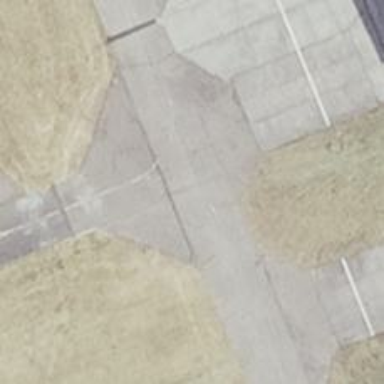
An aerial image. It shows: View of taxiway at the airport.